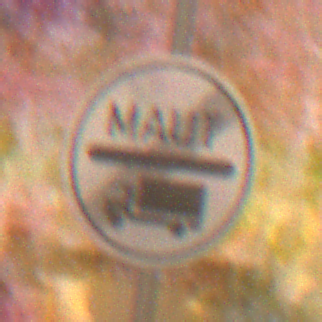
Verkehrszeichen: EndeMautpflicht
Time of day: Night
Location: Outdoor (Nature)
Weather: Clear
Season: NotSpecified
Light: Natural